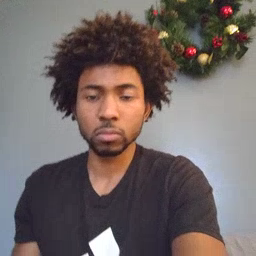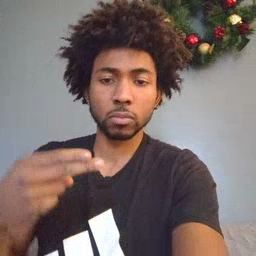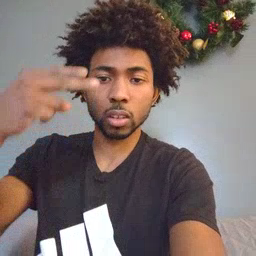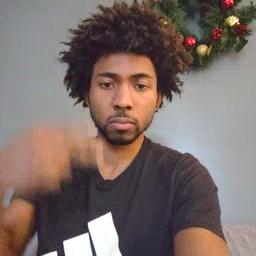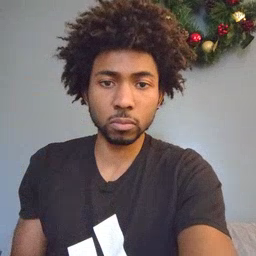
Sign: high